Question: How to create an EditBox using Win32 WinAPI so that it looks like the one you would get by placing an editBox in a VS designer in for example Visual C# or VB (with a nice top border etc.)? Here is an image of how it looks like and how it is when dropped in a designer:

I have tried this code:
'''
hWndTextBox = CreateWindow(L"EDIT", L"My default text",
WS_CHILD | WS_VISIBLE | WS_BORDER | ES_AUTOHSCROLL ,
10,10,200,20,
hWnd,
(HMENU) ID_TEXTBOX,
hInst,
NULL);
'''
But that one does not look like the box created in some .NET IDE designer. I have enabled visual styles in my Win32 application and I am using VS 2010 under Win7. I want it to look like the second one.
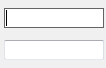
Answer: > I must be missing some of the styles. I hope
Yup, you must use CreateWindowEx() so you can specify WS_EX_CLIENTEDGE instead of WS_BORDER. And use WM_SETFONT to set a decent TrueType font instead of the default Terminal.